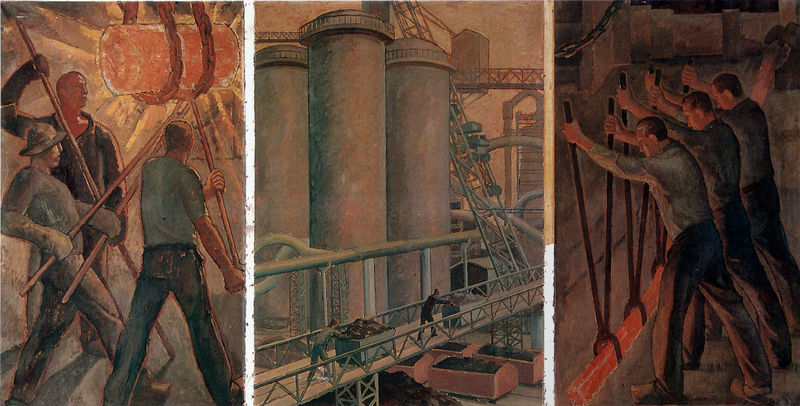
Titel: Eisenwerk (dreiteilig)
Künstler: Richard Klein
Standort: München
Institution: Städtische Galerie im Lenbachhaus
Schlagwörter: dunkel, feuer, gemälde, himmel, schatten, grün, braun, grau, köpfe, licht, männer, orange, schwarz, rot, malerei, gesichter, brücke, brüstung, rauch, realismus, arbeit, schornstein, beine, schuhe, hosen, heiß, hitze, kette, formen, fabrik, arbeiter, industrie, wagen, metall, geländer, eisen, zangen, gerüst, glut, kohle, gefahr, ketten, industrialisierung, stahl, glühen, rohr, silos, schmelzen, rohre, triptychon, schmelze, diego, eisenfabrik, eisenschmelze, eisenverarbeitung, gerüste, heisses eisen, industriemalerei, riviera, strangen